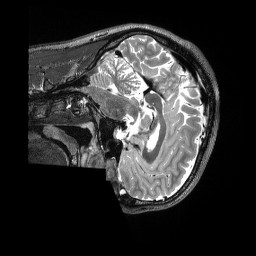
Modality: T2w
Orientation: sagittal
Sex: male
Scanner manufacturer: siemens
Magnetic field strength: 3 T
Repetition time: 3.2 s
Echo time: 0.563 s